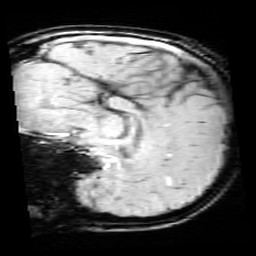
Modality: SWI
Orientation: sagittal
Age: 12
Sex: female
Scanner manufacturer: siemens
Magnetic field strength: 3 T
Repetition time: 0.027 s
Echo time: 0.02 s